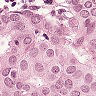
Metastatic tissue present: yes